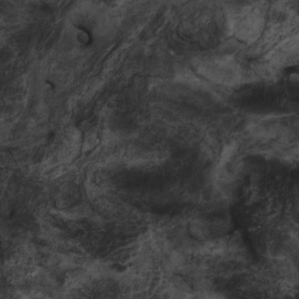
Label: non_frost